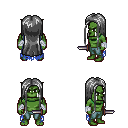
a pixel art fantasy rpg character, male body template, orc, green skin, blue tattered cape, teal pants, gray extra-long hairstyle, white cloth bandages, dagger, four views (front, back, left, right), 2x2 character sprite sheet, small pixel art, hard edges, no anti-aliasing